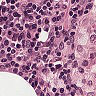
Metastatic tissue present: no